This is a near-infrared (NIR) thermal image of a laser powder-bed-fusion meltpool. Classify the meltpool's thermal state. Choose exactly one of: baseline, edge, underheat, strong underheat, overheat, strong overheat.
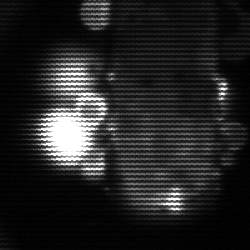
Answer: strong underheat